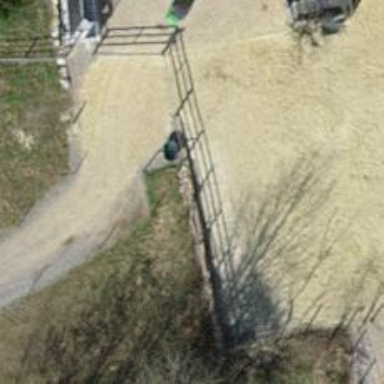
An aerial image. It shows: Fence is in the image.